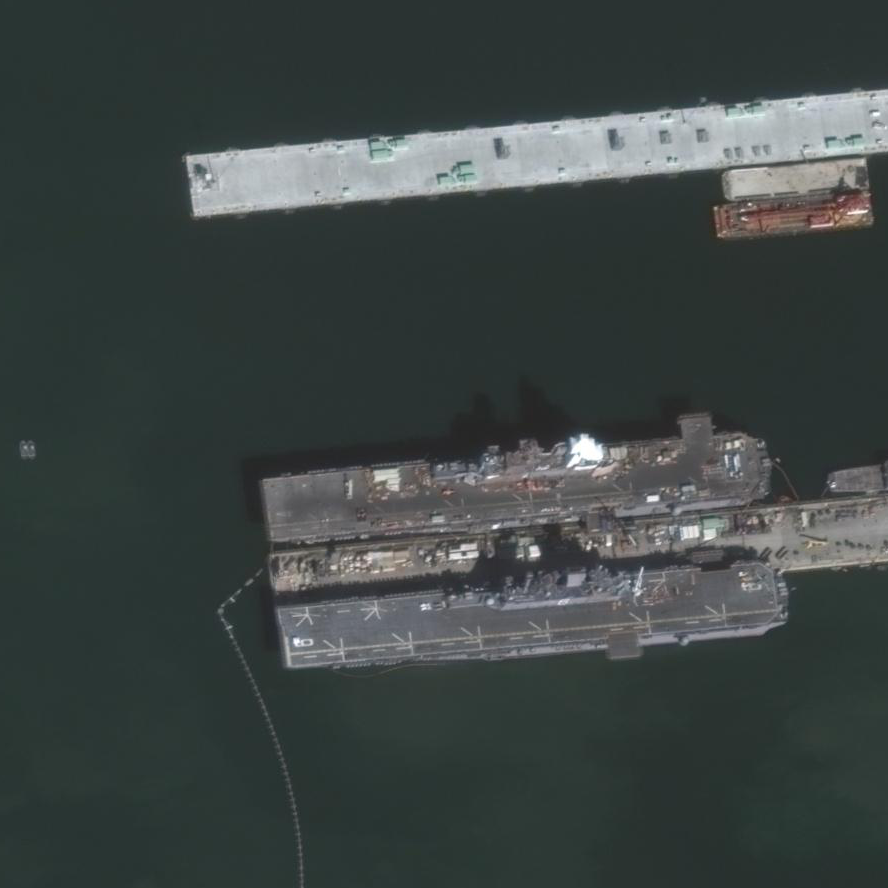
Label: assault